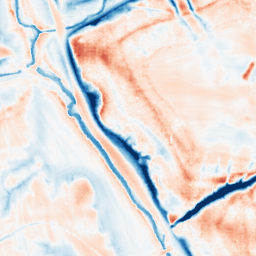
Category: trend_removal
Decomposition family: local_polynomial
Decomposition parameters: window_size: 31
degree: 2
Upsampling method: sinc_blackman
Upsampling parameters: scale: 4
kernel_size: 8
Upsampling scale: 4